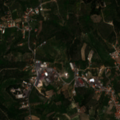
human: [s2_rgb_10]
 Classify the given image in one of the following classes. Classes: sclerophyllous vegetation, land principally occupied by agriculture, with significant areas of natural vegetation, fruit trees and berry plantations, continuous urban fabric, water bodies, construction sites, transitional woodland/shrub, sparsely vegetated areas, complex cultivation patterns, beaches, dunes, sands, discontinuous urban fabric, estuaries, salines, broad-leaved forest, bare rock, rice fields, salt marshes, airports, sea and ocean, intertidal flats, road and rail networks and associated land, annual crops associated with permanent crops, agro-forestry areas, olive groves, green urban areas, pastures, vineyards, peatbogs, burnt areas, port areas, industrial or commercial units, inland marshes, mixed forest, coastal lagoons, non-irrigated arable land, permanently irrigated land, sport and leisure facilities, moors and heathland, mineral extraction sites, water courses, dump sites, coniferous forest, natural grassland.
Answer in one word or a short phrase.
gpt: discontinuous urban fabric, olive groves, land principally occupied by agriculture, with significant areas of natural vegetation